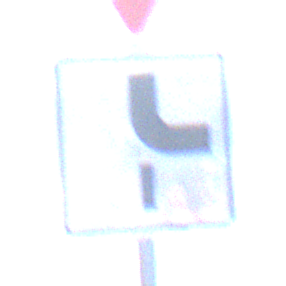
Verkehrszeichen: VerlaufVorfahrtsstrasse10
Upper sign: VorfahrtGewaehren
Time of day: MorningAfternoon
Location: Outdoor (Nature)
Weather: Clear
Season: NotSpecified
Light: Natural